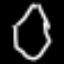
Label: octagon